Question: To start, this project has been built using Swift.
I want to create a custom progress indicator that "fills up" as the script runs. The script will call a JSON feed that is pulled from the remote server.
To better visualize what I'm after, I made this:

My guess would be to have two PNG images; one white and one red, and then simply do some masking based on the progress amount.
Any thoughts on this?
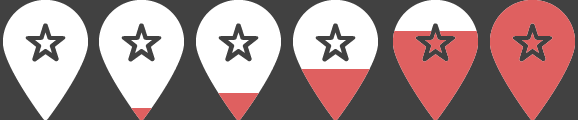
Answer: Masking is probably overkill for this. Just redraw the image each time. When you do, you draw the red rectangle to fill the lower half of the drawing, to whatever height you want it; then you draw the droplet image (a PNG), which has transparency in the middle so the red rectangle shows through. So, one PNG is enough because the red rectangle can be drawn "live" each time you redraw.
I liked your drawing so much that I wanted to bring it to life, so here's my working code (my PNG is called and 'iv' is a UIImageView in my interface; 'percent' should be a CGFloat between 0 and 1):
'''
func redraw(percent:CGFloat) {
let tear : UIImage! = UIImage(named:"tear")!
if tear == nil {return}
let sz = tear.size
let top = sz.height*(1-percent)
UIGraphicsBeginImageContextWithOptions(sz, false, 0)
let con = UIGraphicsGetCurrentContext()
UIColor.redColor().setFill()
CGContextFillRect(con, CGRectMake(0,top,sz.width,sz.height))
tear.drawAtPoint(CGPointMake(0,0))
self.iv.image = UIGraphicsGetImageFromCurrentImageContext()
UIGraphicsEndImageContext()
}
'''
I also hooked up a UISlider whose action method converts its 'value' to a CGFloat and calls that method, so that moving the slider back and forth moves the red fill up and down in the teardrop. I could play with this for hours!